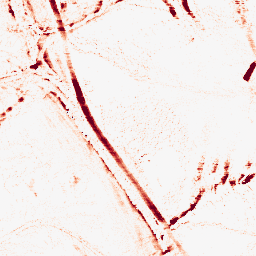
Category: morphological
Decomposition family: morphological_ellipse
Decomposition parameters: operation: opening
width: 5
height: 10
Upsampling method: quartic
Upsampling parameters: scale: 8
Upsampling scale: 8